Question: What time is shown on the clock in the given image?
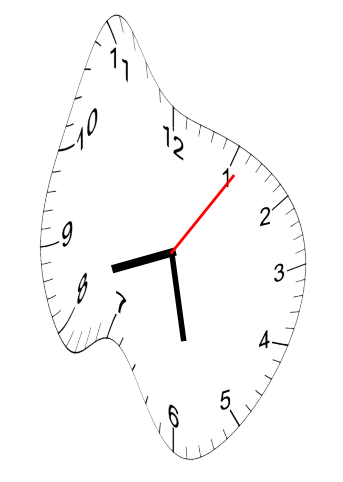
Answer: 08:28:06